Field crop: tomato
Growth stage: 1
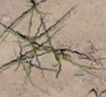
Species: cyperus